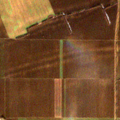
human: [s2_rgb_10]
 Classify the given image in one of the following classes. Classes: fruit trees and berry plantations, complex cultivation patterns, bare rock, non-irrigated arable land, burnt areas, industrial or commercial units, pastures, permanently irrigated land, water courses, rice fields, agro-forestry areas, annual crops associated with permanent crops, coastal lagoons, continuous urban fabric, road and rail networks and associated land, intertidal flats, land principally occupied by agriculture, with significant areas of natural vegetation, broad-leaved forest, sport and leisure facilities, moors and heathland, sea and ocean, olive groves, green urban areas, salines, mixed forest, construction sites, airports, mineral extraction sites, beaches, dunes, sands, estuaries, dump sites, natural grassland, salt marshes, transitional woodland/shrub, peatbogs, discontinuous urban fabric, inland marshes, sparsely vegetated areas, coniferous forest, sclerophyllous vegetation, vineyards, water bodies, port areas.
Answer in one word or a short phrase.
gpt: non-irrigated arable land